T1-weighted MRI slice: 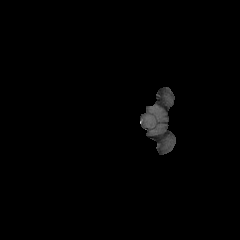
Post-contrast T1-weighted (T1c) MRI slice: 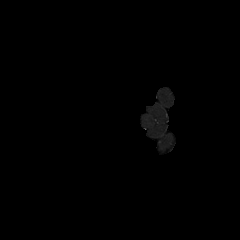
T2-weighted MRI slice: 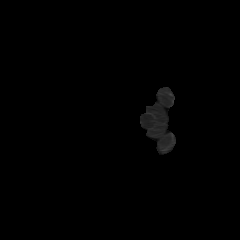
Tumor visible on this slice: no